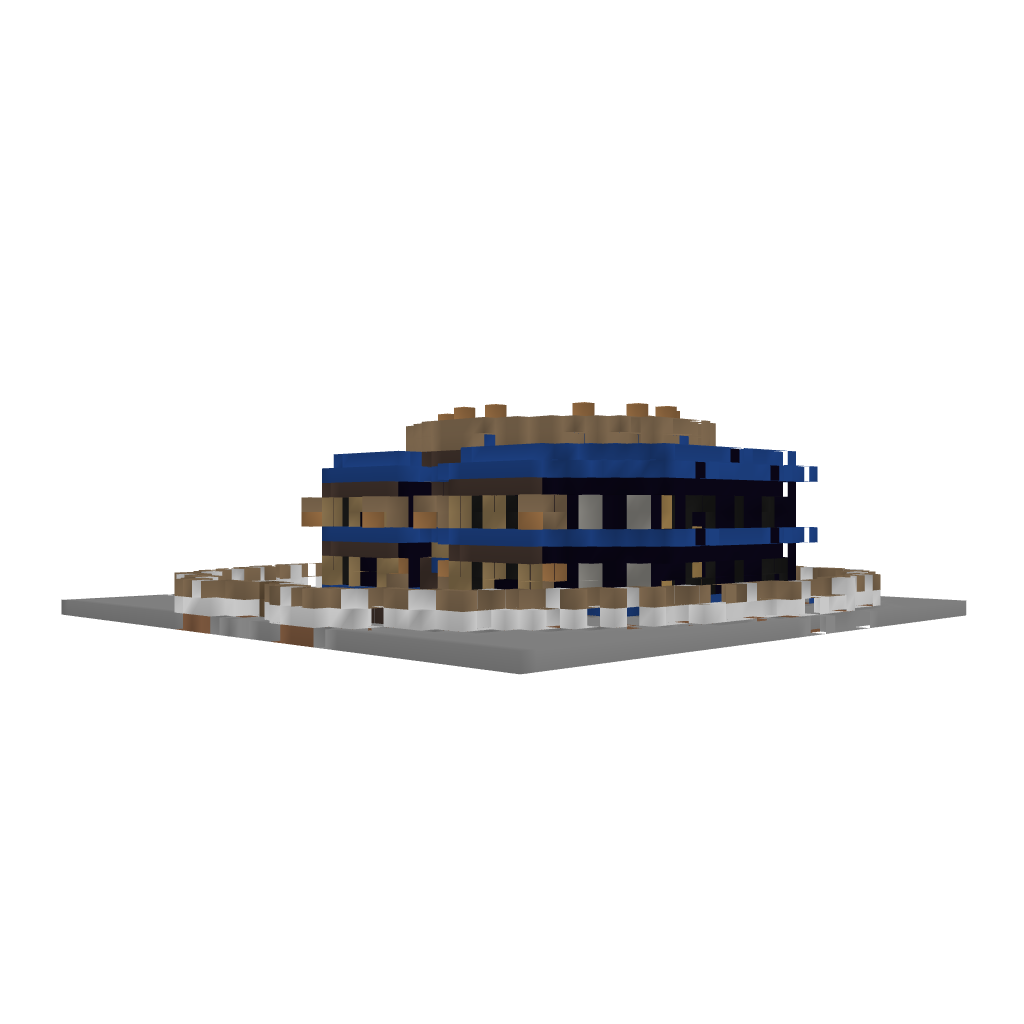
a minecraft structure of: Lapis Fortress